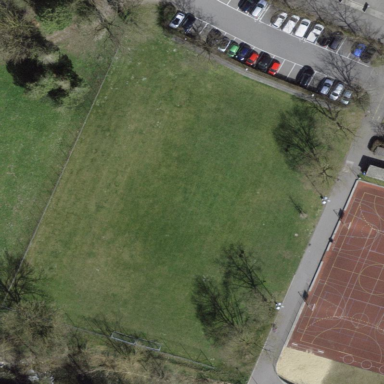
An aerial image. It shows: Soccer pitch for outdoor sports and leisure activities.